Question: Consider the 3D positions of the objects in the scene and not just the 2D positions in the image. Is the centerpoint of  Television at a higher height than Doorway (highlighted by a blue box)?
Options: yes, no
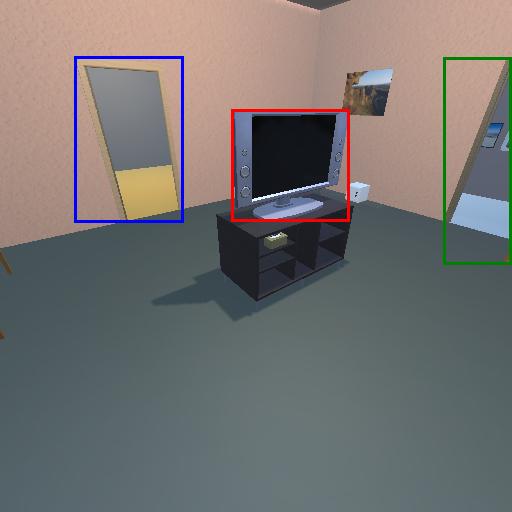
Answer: yes